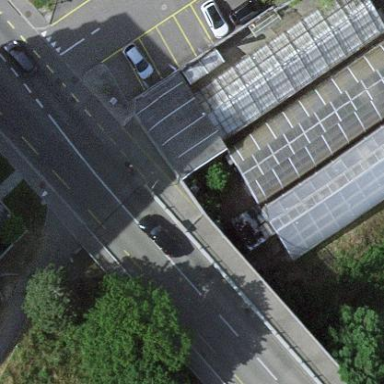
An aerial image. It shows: Greenhouse.